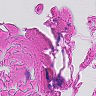
Metastatic tissue present: no